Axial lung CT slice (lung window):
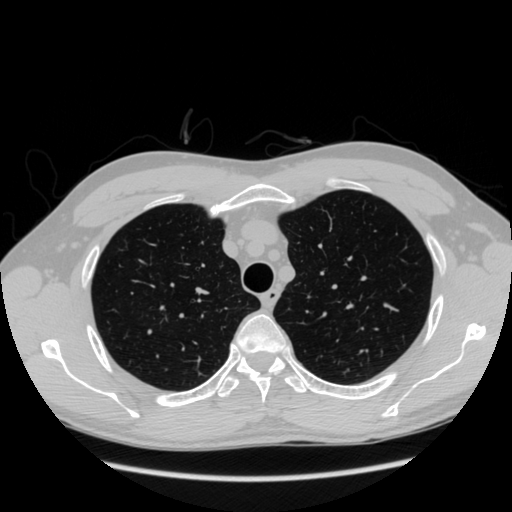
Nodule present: no